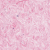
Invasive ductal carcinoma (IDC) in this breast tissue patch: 0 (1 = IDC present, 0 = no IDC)